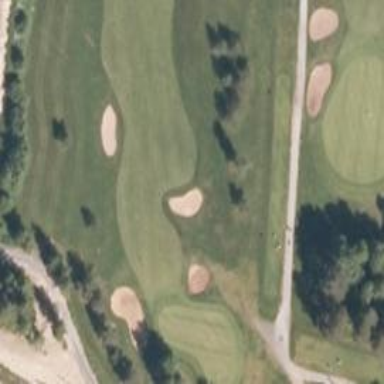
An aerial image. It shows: Golf hole.